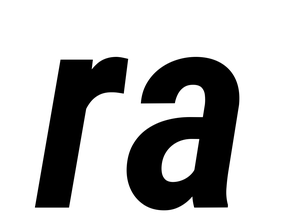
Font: Roboto-Italic_Condensed_SemiBold_Italic